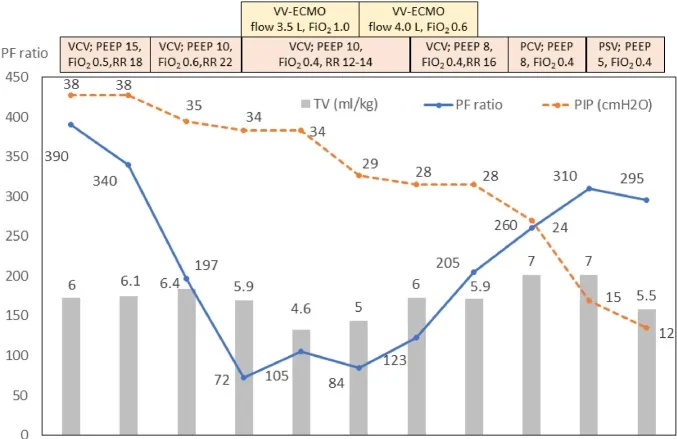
Clinical course of the patient and treatment received in the intensive care unit; PF-PaO2/FiO2; PIP: peak inspiratory pressure; VCV: volume control ventilation; PCV: pressure control ventilation; PSV: pressure support ventilation; ETT: endotracheal tube; PEEP: positive end expiratory pressure; RR: respiratory rate; vv-ECMO: veno-venous extracorporeal membrane oxygenation; TV: tidal volume.
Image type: pathology (immunostaining)